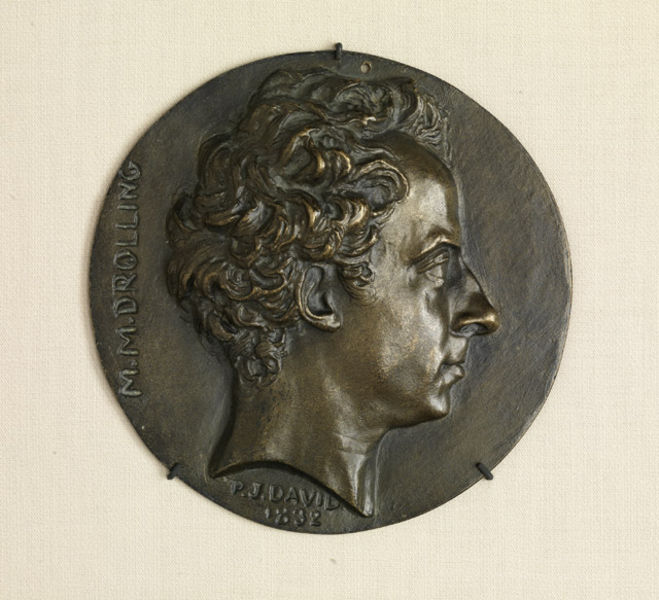
Titel: Michel-Martin Drölling
Künstler: Pierre-Jean David d'Angers
Standort: Karlsruhe
Institution: Staatliche Kunsthalle Karlsruhe
Schlagwörter: kopf, mann, nackt, frisur, haar, mund, nase, ohr, profil, stirn, zeichen, blick, haus, augen, falten, gesicht, bildnis, hals, portrait, porträt, signatur, auge, gold, haare, kinn, locke, locken, ohren, rechts, kreis, rund, relief, schrift, seitlich, man, signiert, kaiser, könig, face, hair, nose, wall, woman, detail, inschrift, datum, homme, nez, seitenansicht, metall, bronze, wange, jahreszahl, reflexion, foto, name, messing, stolz, antike, medaillon, geld, scheibe, künstler, tete, kupfer, seite, text, plakette, beschriftung, medallie, herrscher, gravierung, gravur, braue, römer, wappen, halbprofil, seitenprofil, antik, classic, reflektion, eyes, noble, medaille, reflex, golden, emblem, david, guss, chin, objekt, zink, portait, writing, römisch, prägung, profilansicht, münze, roi, protrait, ears, geischt, coin, lips, datiert, stylized, medaillie, brinze, nasenrücken, bidnis, konterfei, words, währung, pièce, argent, monnaie, romain, métal, aes, empereur, profiel, 1892, césar, 1898, curly, worn, medaile, 1893, hole, enigmatic, mm, 1832, drollino, drolling, p.j., 1838, p.j.david, künstlername, 1232, m.m.drolling, 1332, patine, drollijg, 1432, medailloin, jules, mettle, mettal, encrave